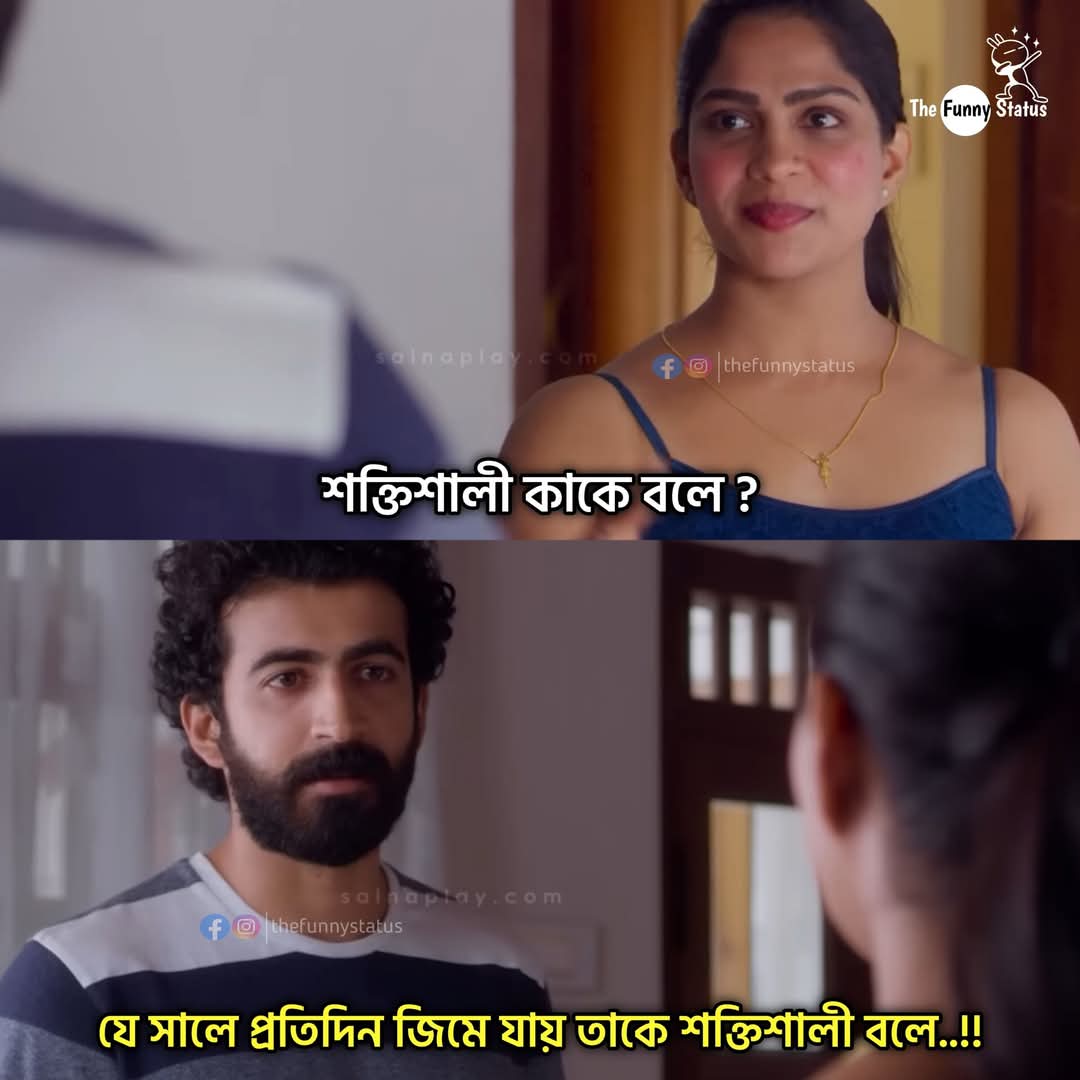
Text: শক্তিশালী কাকে বলে?
যে সালে প্রতিদিন জিমে যায় তাকে শক্তিশালী বলে..!!
Label: Non Hate